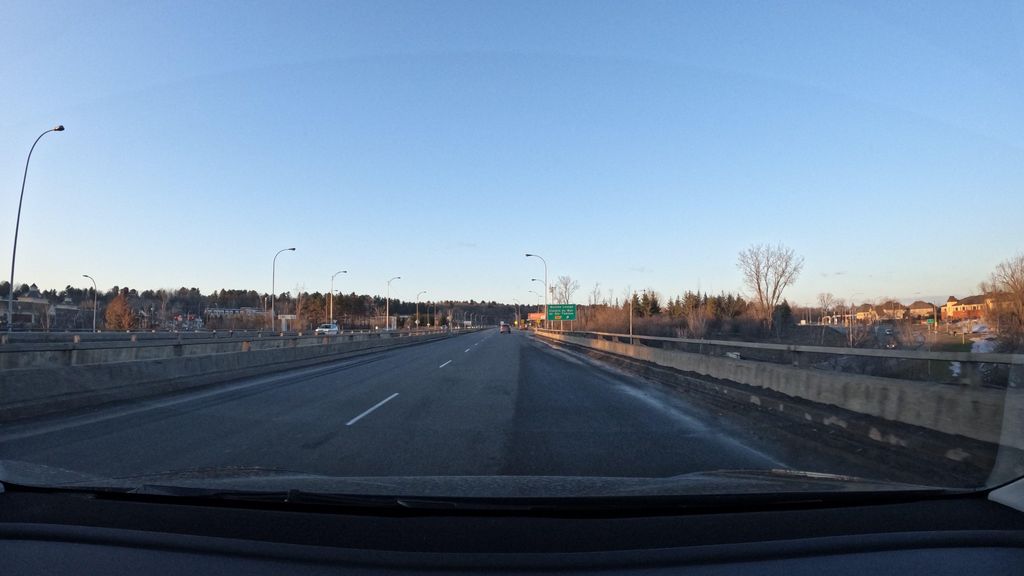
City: montreal